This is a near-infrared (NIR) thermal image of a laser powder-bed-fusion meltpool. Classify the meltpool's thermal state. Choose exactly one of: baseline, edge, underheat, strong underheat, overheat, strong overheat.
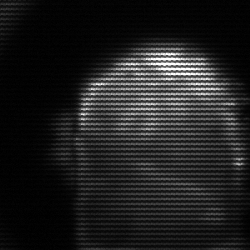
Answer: baseline